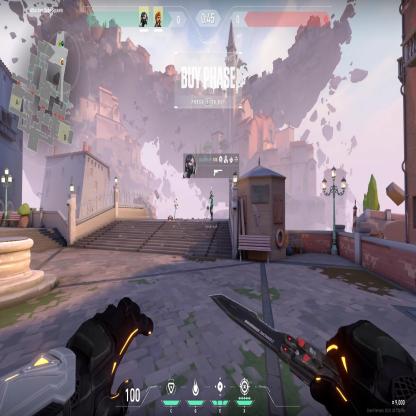
Label: dropped spike ; teammate